Field crop: maize
Growth stage: 2
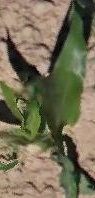
Species: maize